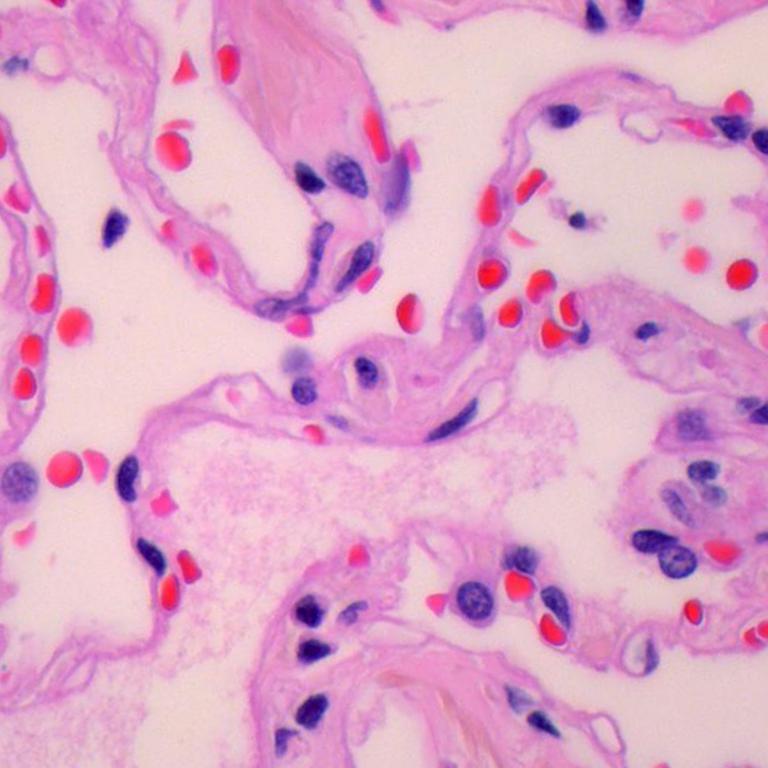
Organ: lung
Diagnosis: benign